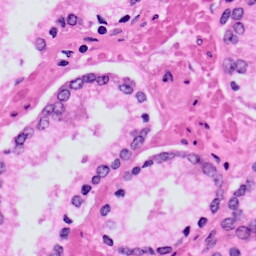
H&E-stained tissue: Prostate